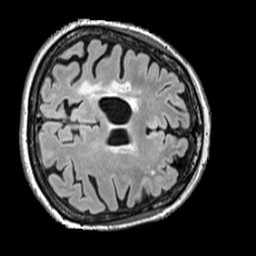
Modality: FLAIR
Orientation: axial
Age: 68
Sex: female
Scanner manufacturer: siemens
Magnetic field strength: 3 T
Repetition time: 5 s
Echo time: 0.387 s